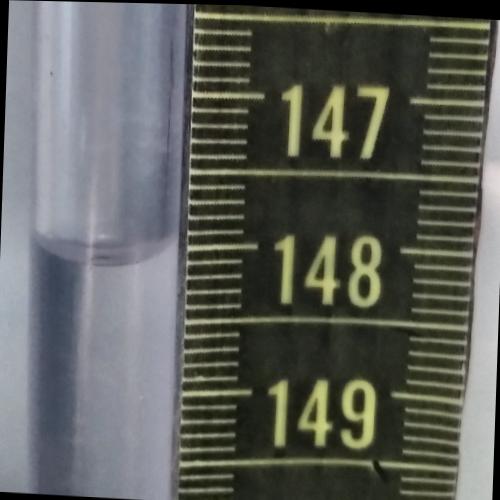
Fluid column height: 148.1 cm